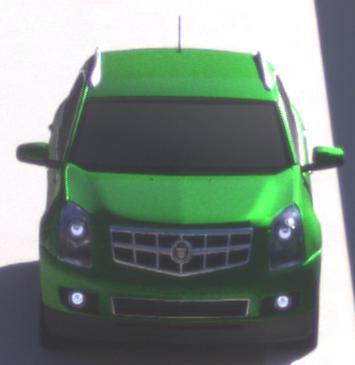
Make: Cadillac
Model: SRX 3.0 V6
Detailed model: SRX (II)
Model produced from: 2010/12
Model produced until: 2012/01
Doors: 5
Color: green
Road condition: dry road
Daytime: morning or afternoon
Contrast: high contrast